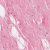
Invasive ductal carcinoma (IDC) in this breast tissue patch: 0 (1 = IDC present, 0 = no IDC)